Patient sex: M
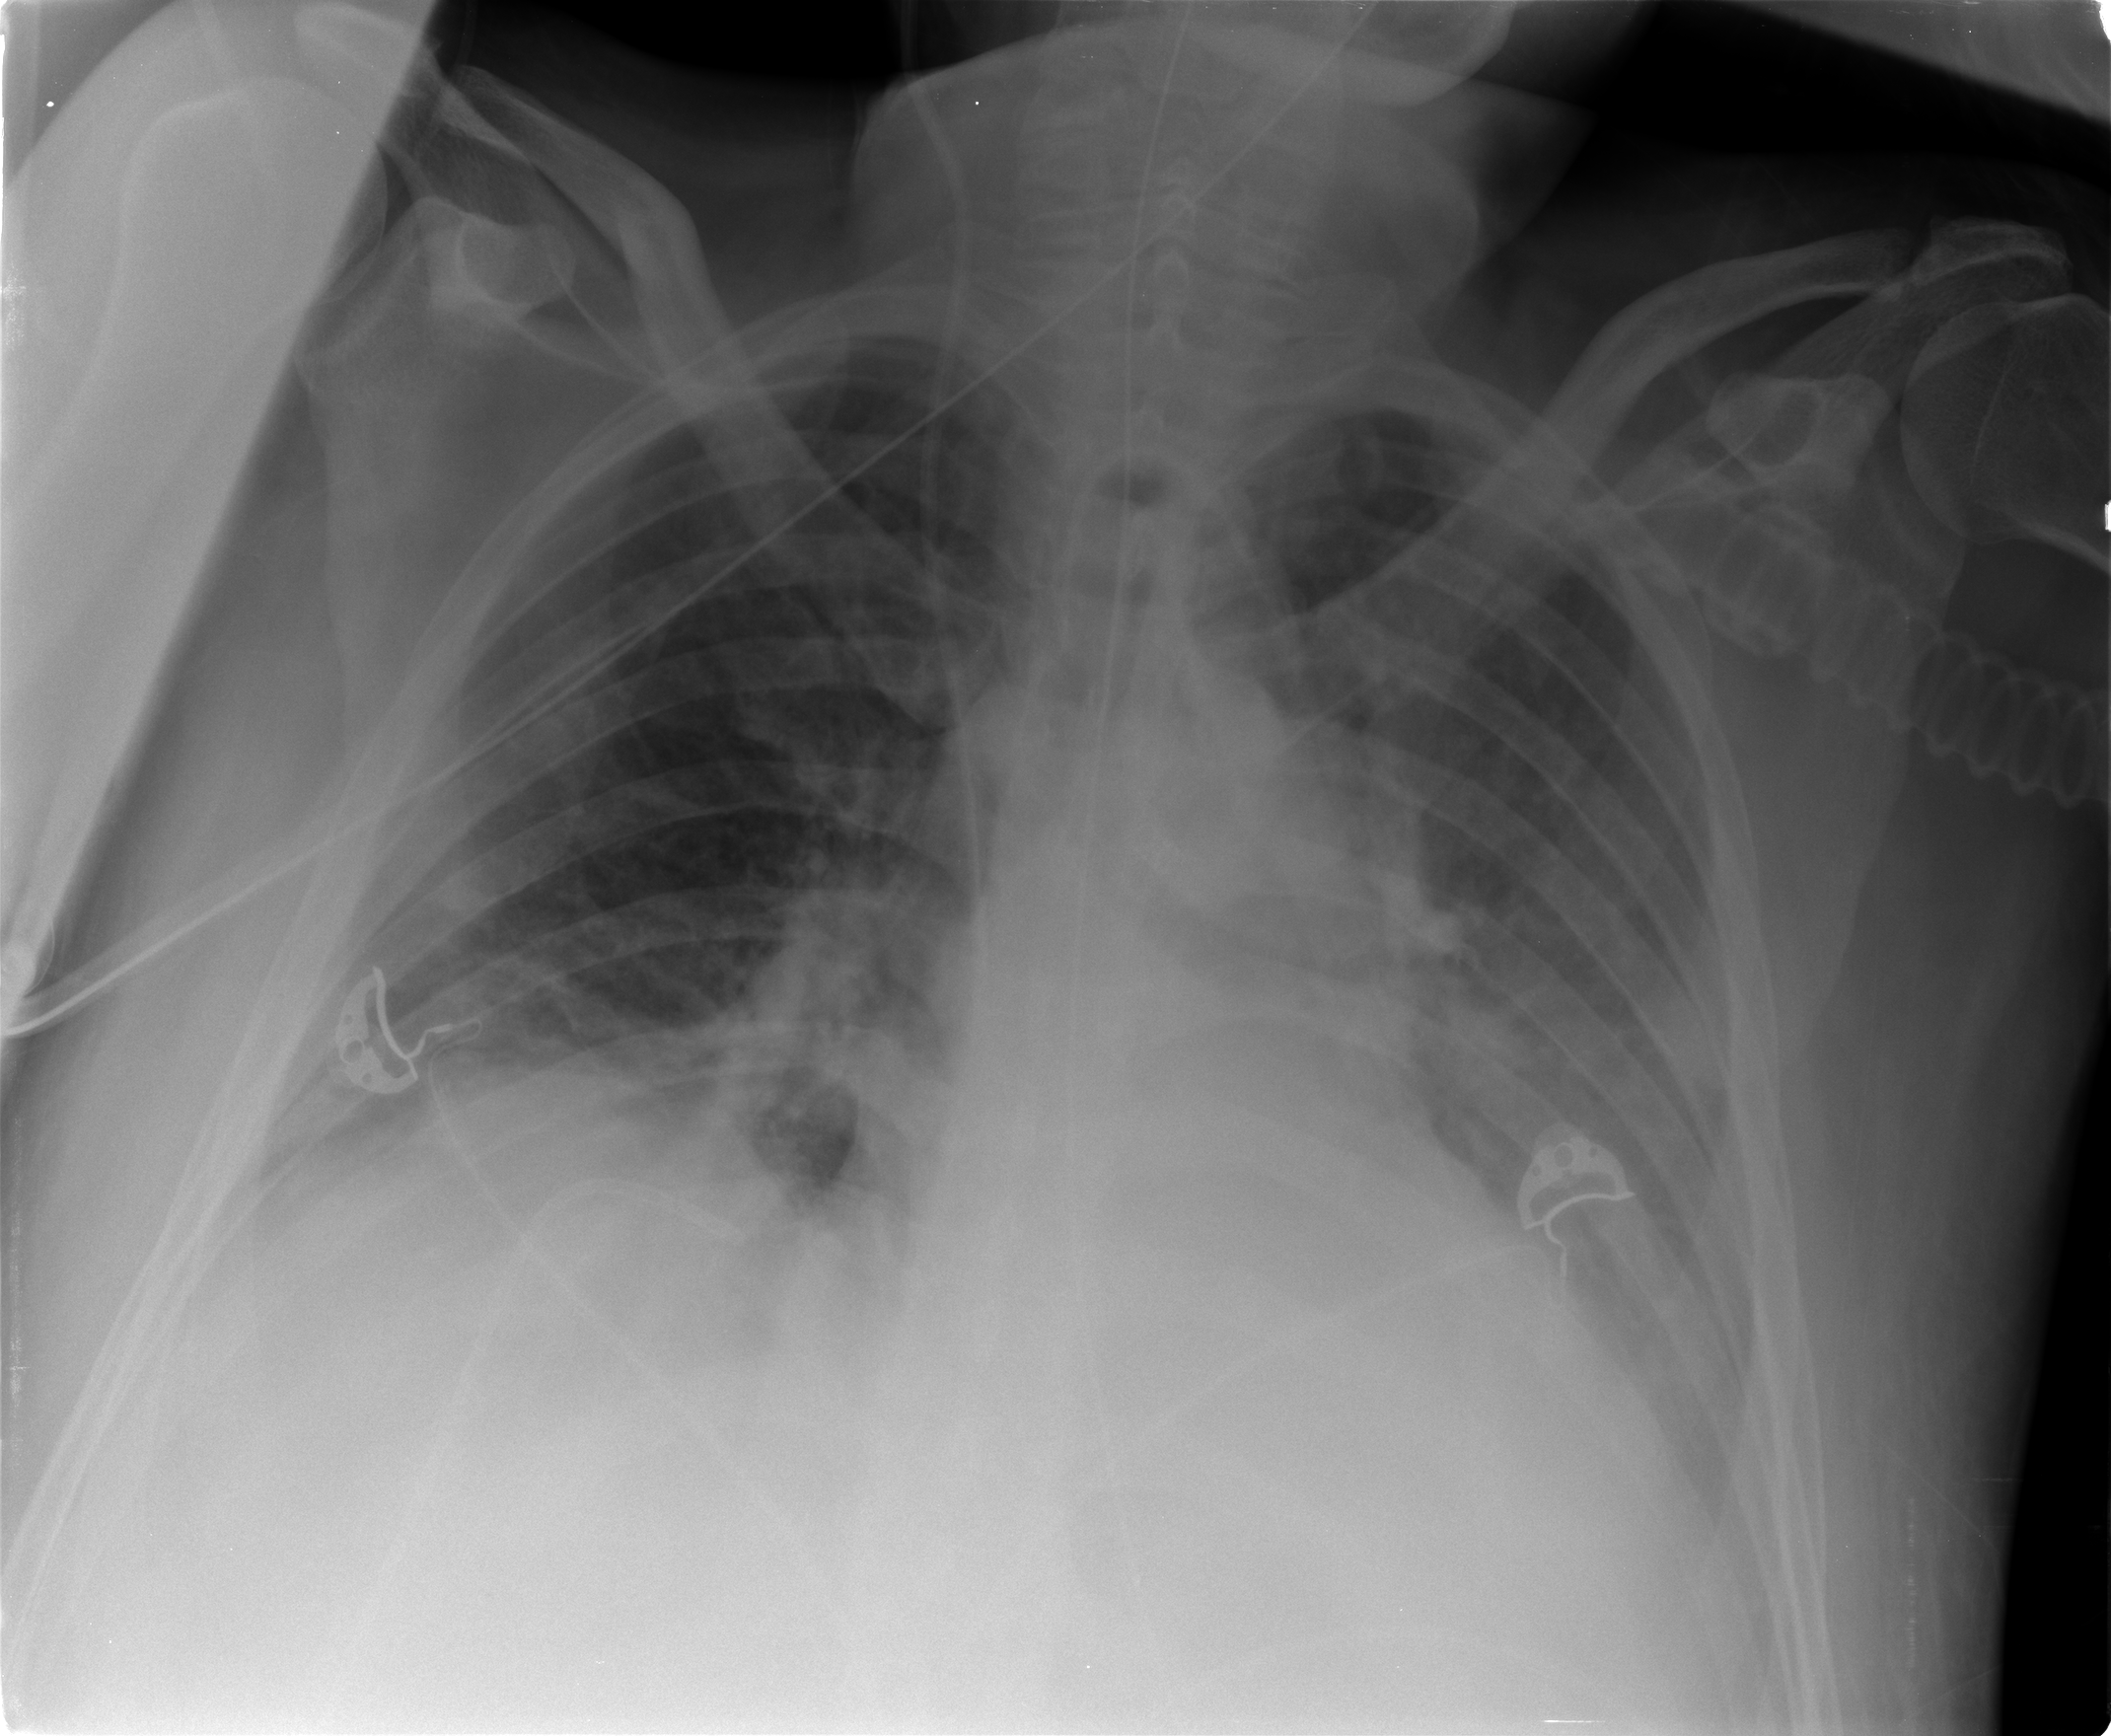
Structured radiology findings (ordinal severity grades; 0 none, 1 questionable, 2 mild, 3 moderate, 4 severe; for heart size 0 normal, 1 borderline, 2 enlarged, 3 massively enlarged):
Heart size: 1
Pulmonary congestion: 2
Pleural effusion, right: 1
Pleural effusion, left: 2
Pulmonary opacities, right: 2
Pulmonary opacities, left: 2
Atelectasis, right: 2
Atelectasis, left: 2